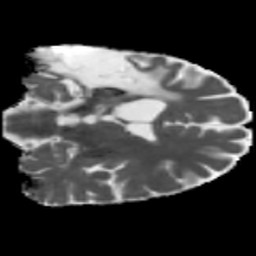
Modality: MD
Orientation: coronal
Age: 43
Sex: male
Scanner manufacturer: siemens
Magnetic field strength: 3 T
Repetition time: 5.47 s
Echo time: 0.0854 s